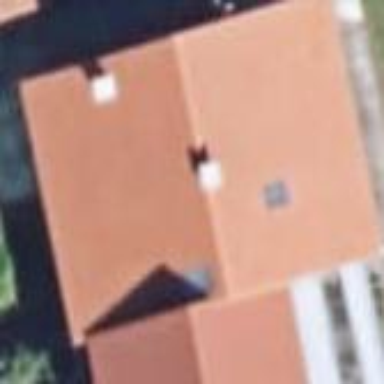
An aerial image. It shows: Simple house.